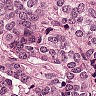
Metastatic tissue present: yes